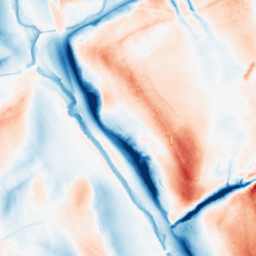
Category: classical
Decomposition family: gaussian_anisotropic
Decomposition parameters: sigma_x: 20
sigma_y: 2
Upsampling method: regularized
Upsampling parameters: scale: 4
lambda_reg: 0.01
Upsampling scale: 4